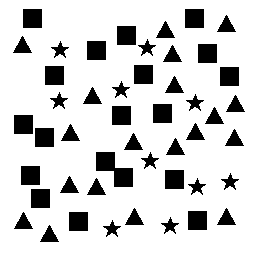
Squares: 19
Triangles: 19
Stars: 10
Total shapes: 48